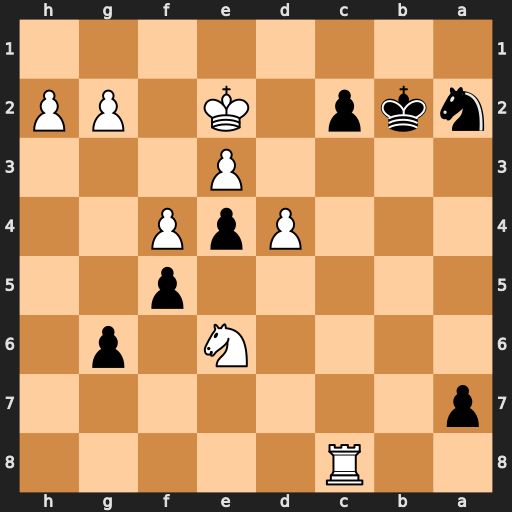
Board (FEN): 2R5/p7/4N1p1/5p2/3PpP2/4P3/nkp1K1PP/8
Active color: b
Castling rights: -
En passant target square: -
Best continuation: Nc3+ Rxc3 Kxc3